Question: I will show some images about my problems, so everything will be easier to understand:
<URL>
<URL>
My first image shows the axis (x- axis made of cylinders, y-axis made of cones and z-axis made of spheres) and 3 cylinders positioned as follows:
Cylinder above x-axis (right) supports RotZ(PI/4) and RotX(0). Cylinder above the z-axis(left) supports RotX(PI/4) and RotZ(0). Cylinder in the middle supports RotX(PI/4) and RotZ(PI/4).
My second image shows 3 cylinders at exactly the same angle values, but with a sphere at their origin and changed perspective, to make obvious what is weird: that the upper cylinder(experimentally the "x-axis" cylinder) is closer to the middle cylinder (middle cylinder in the first image) than the lower cylinder ("z-axis) cylinder in the first image). The difference can be seen from perspective, so not the perspective is the problem.
I have considered that the problem might be the way I am making the rotations. Cylinders have 2f length, so I translate the cylinder to (0,1,0) first, so that the point in the middle of the circle at one end of the cylinder. The idea is that I want to rotate around the (0,0,0) point. Then make the rotations.
Could this be the problem?
The code below shows how cylinders are placed
'''
private void addSimpleBound(float x,float y,float z)
{
Cylinder b=new Cylinder();
TransformGroup tg=new TransformGroup();
tg.addChild(b);
TransformGroup element=translate(tg, new Vector3f(0f,1f,0f));
TransformGroup gr=rotate(element,xAngle,zAngle);
elements.addChild(gr);
}
TransformGroup rotate(Node node,
double xAngle,
double zAngle)
{
Transform3D tiltAxisXform = new Transform3D();
Transform3D tempTiltAxisXform = new Transform3D();
tiltAxisXform.rotX(xAngle);
tempTiltAxisXform.rotZ(zAngle);
tiltAxisXform.mul(tempTiltAxisXform);
TransformGroup rotatedGroup = new TransformGroup(tiltAxisXform);
rotatedGroup.addChild(node);
return rotatedGroup;
}// The rotation method
'''

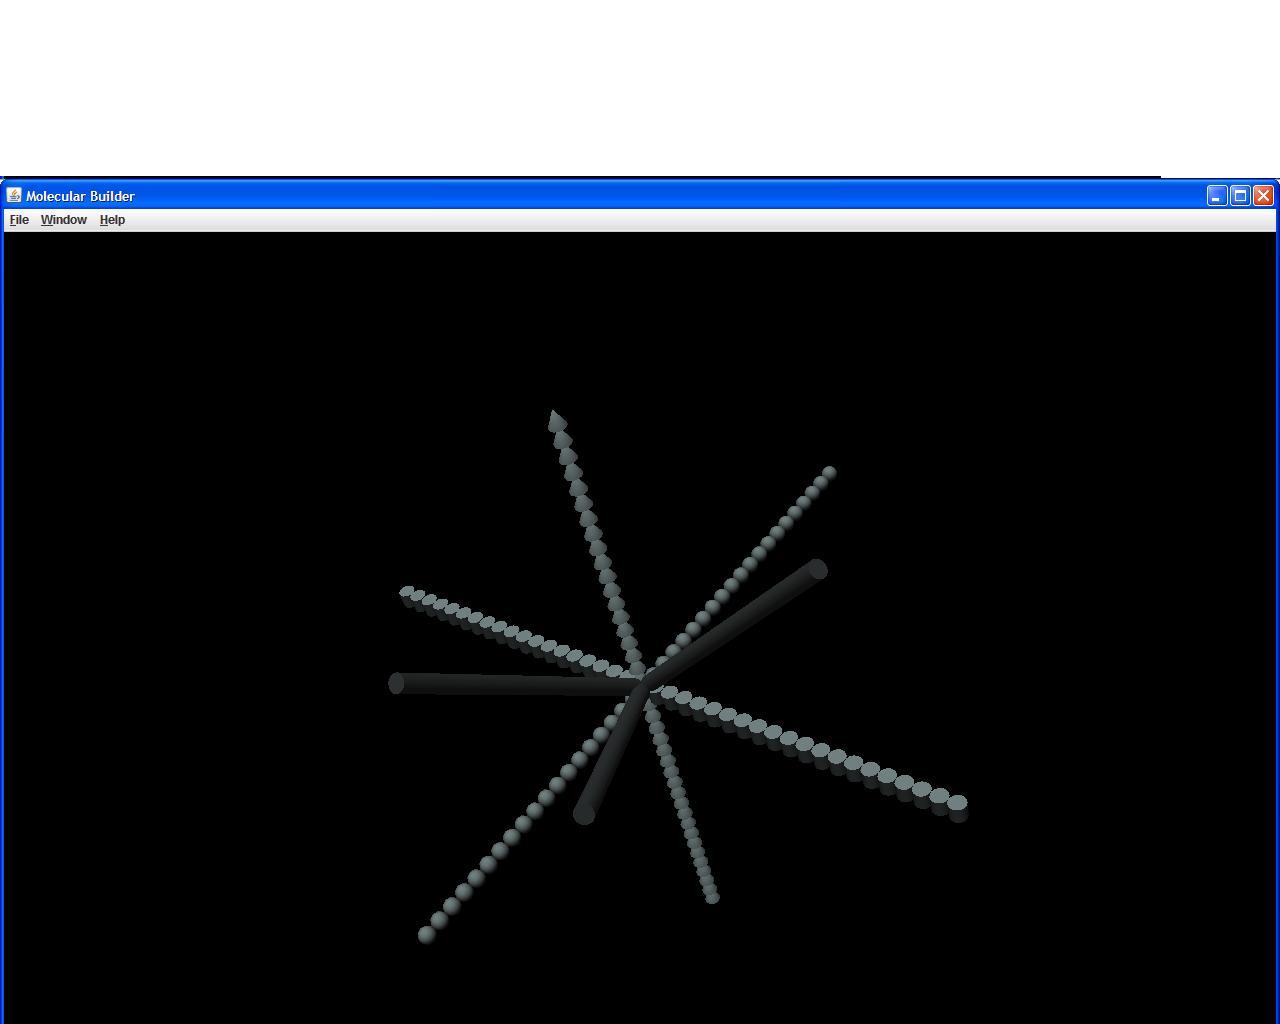
Answer: Per comments, the end points of your cylinders are at
'''
(sqrt(0.5), sqrt(0.5), 0),
(0, sqrt(0.5), sqrt(0.5)),
(sqrt(0.5), 0.5, 0.5)
'''
which means that the distances actually are unsymmetric. For a more symmetric result, the second rotation would have to be around the y axis.
This is not weird at all. The ends of your cylinders are at
'''
(sqrt(0.5), sqrt(0.5), 0),
(0, sqrt(0.5), sqrt(0.5)),
(0.5, sqrt(0.5), 0.5)
'''
The distance from the first end to the second is 1, the distance from the first to the third (or from the second to the third) is sqrt(1 - sqrt(0.5)) < 1.
P.S. if you want to make the image more symmetrical, you could put the end of the third cylinder to (sqrt(0.5),0,sqrt(0.5)).